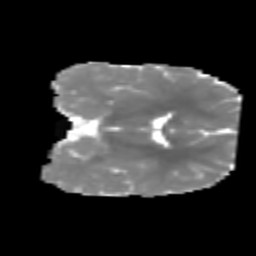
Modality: MD
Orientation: coronal
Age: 6
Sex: female
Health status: healthy